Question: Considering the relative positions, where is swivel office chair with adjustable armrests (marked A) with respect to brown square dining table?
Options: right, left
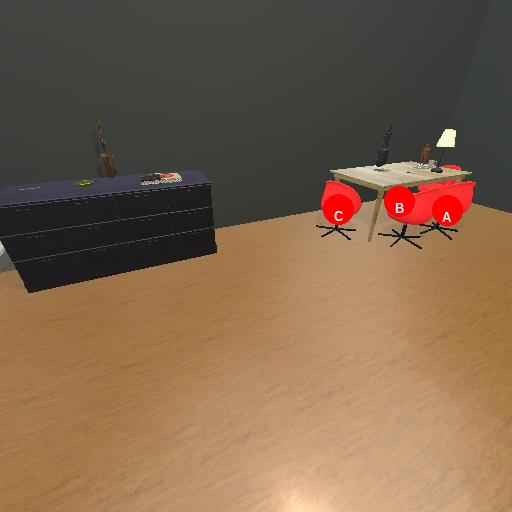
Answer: right